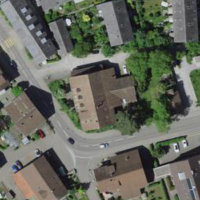
EUNIS habitat code: 55
Species observed at this site:
Salix caprea
Circaea lutetiana
Araneus diadematus
Acer pseudoplatanus